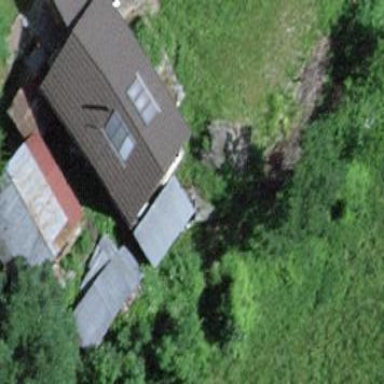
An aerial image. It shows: Detached building.